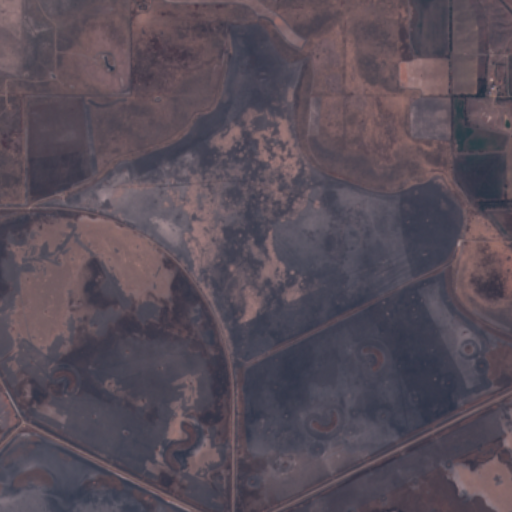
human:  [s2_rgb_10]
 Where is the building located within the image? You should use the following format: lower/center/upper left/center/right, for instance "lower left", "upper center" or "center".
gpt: The building is located in the upper right of the image.
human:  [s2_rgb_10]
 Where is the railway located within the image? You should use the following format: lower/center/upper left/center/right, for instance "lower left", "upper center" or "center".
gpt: The railway is located in the upper of the image.
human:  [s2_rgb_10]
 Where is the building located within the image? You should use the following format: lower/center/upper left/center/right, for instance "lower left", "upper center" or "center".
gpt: The building is located in the upper right of the image.
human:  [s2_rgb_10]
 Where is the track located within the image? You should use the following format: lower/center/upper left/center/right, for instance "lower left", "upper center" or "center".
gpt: There is no track in the image.